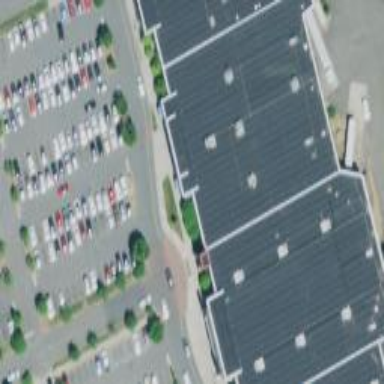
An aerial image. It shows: Department store building.